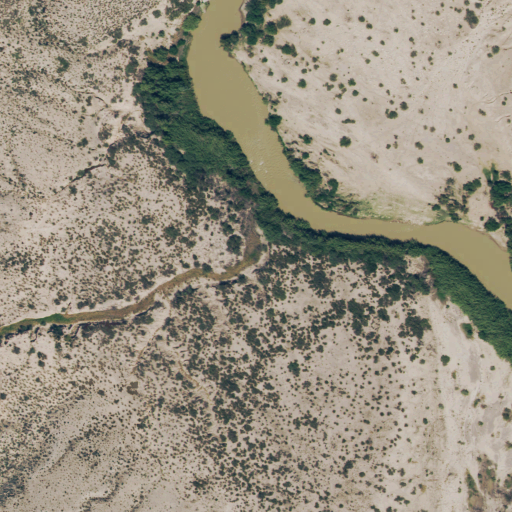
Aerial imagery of valley in Texas named Driftwood Canyon containing shrub and unknown